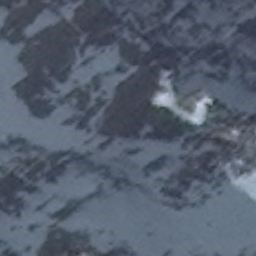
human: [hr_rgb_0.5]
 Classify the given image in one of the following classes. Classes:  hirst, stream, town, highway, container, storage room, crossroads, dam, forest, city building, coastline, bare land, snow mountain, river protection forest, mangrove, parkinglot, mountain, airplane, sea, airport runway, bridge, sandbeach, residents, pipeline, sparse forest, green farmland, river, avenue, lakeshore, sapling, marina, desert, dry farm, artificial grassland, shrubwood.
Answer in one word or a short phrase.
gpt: snow mountain